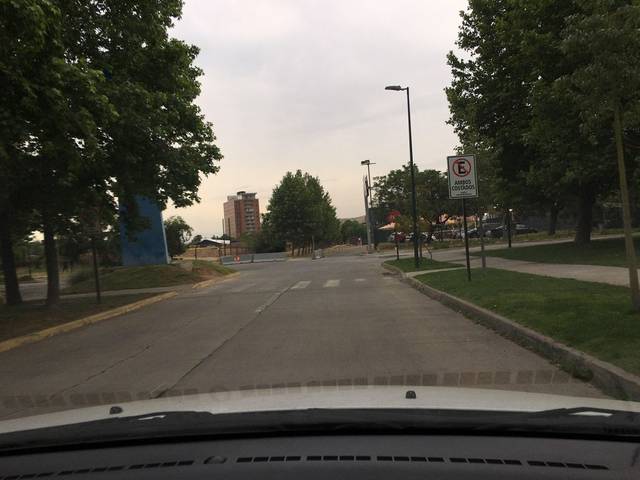
Region: Chile
Coordinates: -33.392, -70.615